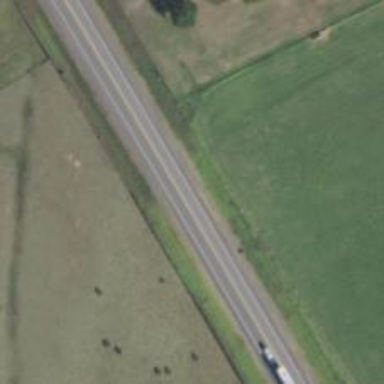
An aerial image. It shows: Asphalt trunk highway.